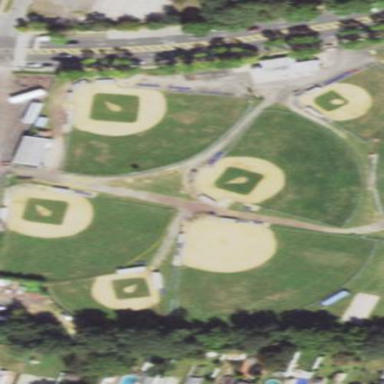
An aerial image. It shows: Baseball pitch for leisure land activities.